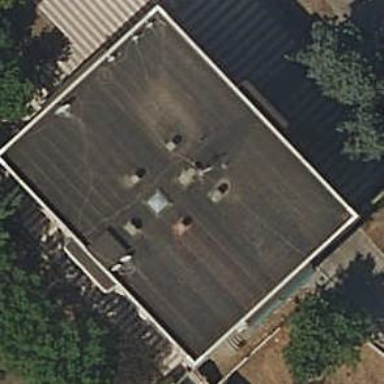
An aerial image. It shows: Hospital building.